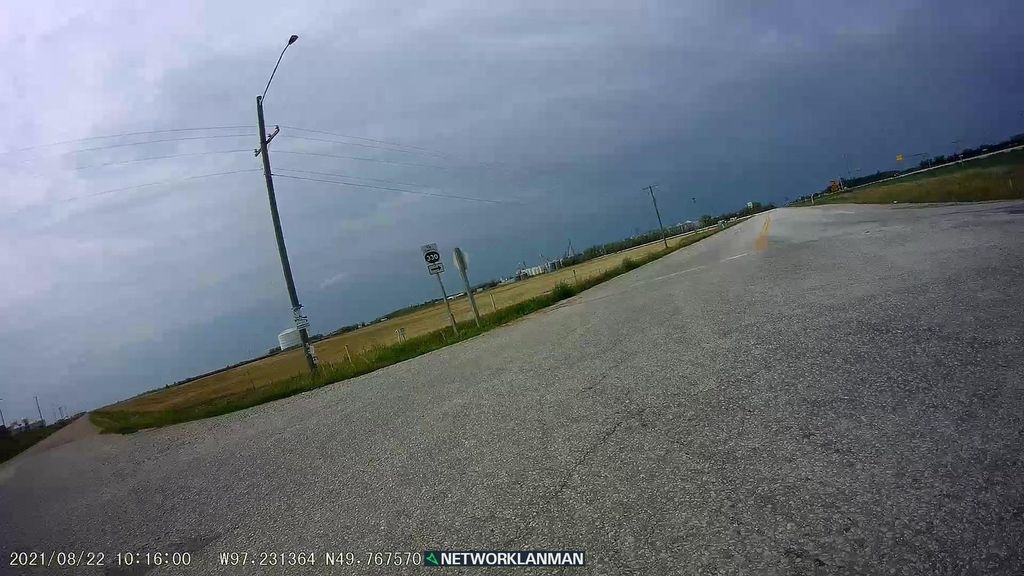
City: winnipeg